Question: I created a position fixed dropdown menu but when I go to select a drop-down content the whole menu bar collapses. Please see attached pictures.
How can I create a proper position fixed drop-down menu where the drop-down content does not affect the menu bar?

'''
ul {
list-style-type: none;
margin: 0;
padding: 0;
overflow: hidden;
background-color: #003746;
position: fixed;
top: 0;
}
li {
float: left;
}
li a,
.dropbtn {
display: inline-block;
color: white;
text-align: center;
padding: 14px 16px;
text-decoration: none;
border-radius: 42px;
}
li a:hover,
.dropdown:hover .dropbtn {
background-color: green;
border-radius: 42px;
}
li.dropdown {
display: inline-block;
color: white
}
.dropdown-content {
display: none;
position: static;
background-color: #003746;
min-width: 16px;
box-shadow: 0px 8px 16px 0px rgba(0, 0, 0, 0.2);
z-index: 1;
}
.dropdown-content a {
color: white;
padding: 12px 16px;
text-decoration: none;
display: block;
text-align: left;
}
.dropdown-content a:hover {
background-color: green
}
.dropdown:hover .dropdown-content {
display: block;
}
'''
'''
<ul>
<li><img class="center" width="80" height="50" title="Example"></li>
<li class="dropdown">
<a class="dropbtn">AAA</a>
<div class="dropdown-content">
<a>AAA - AAA</a>
<a>AAA1 - AAA1</a>
</div>
</li>
<li class="dropdown">
<a class="dropbtn">BBB</a>
<div class="dropdown-content">
<a>BBB - BBB</a>
<a>BBB1 - BBB1</a>
</div>
</li>
</ul>
'''
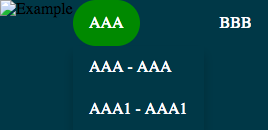
Answer: You have to set the 'position: absolute;' on the class. Then it will work. 'position: static;' is the initial position of any element.
Oh, and remove the 'overflow: hidden;' from the element. If you keep that property on it, you basicly are saying.
If you keep that property on it, the menu will be set to 'display: block;' but not visible because it gets hidden by its parent element (the '<ul>' element).
'''
ul {
list-style-type: none;
margin: 0;
padding: 0;
background-color: #003746;
position: fixed;
top: 0;
}
li {
float: left;
}
li a,
.dropbtn {
display: inline-block;
color: white;
text-align: center;
padding: 14px 16px;
text-decoration: none;
border-radius: 42px;
}
li a:hover,
.dropdown:hover .dropbtn {
background-color: green;
border-radius: 42px;
}
li.dropdown {
display: inline-block;
color: white
}
.dropdown-content {
display: none;
position: absolute;
background-color: #003746;
min-width: 16px;
box-shadow: 0px 8px 16px 0px rgba(0, 0, 0, 0.2);
z-index: 1;
}
.dropdown-content a {
color: white;
padding: 12px 16px;
text-decoration: none;
display: block;
text-align: left;
}
.dropdown-content a:hover {
background-color: green
}
.dropdown:hover .dropdown-content {
display: block;
}
'''
'''
<ul>
<li><img class="center" width="80" height="50" title="Example"></li>
<li class="dropdown">
<a class="dropbtn">AAA</a>
<div class="dropdown-content">
<a>AAA - AAA</a>
<a>AAA1 - AAA1</a>
</div>
</li>
<li class="dropdown">
<a class="dropbtn">BBB</a>
<div class="dropdown-content">
<a>BBB - BBB</a>
<a>BBB1 - BBB1</a>
</div>
</li>
</ul>
'''